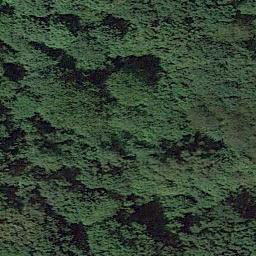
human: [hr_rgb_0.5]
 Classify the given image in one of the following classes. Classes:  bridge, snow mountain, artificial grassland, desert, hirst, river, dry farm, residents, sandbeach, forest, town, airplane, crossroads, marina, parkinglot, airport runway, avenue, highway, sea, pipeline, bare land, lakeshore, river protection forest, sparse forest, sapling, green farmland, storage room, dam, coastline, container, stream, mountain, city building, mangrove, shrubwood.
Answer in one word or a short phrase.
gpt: forest